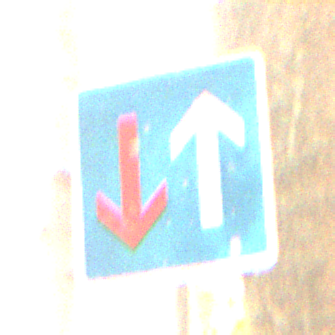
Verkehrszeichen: VorrangVorGegenverkehr
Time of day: MorningAfternoon
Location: Outdoor (Nature)
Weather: Overcast
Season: Autumn
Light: Natural